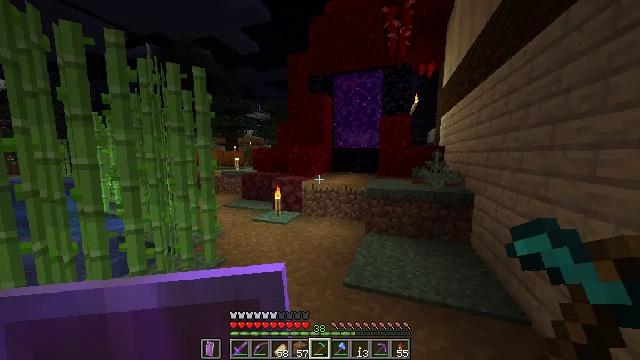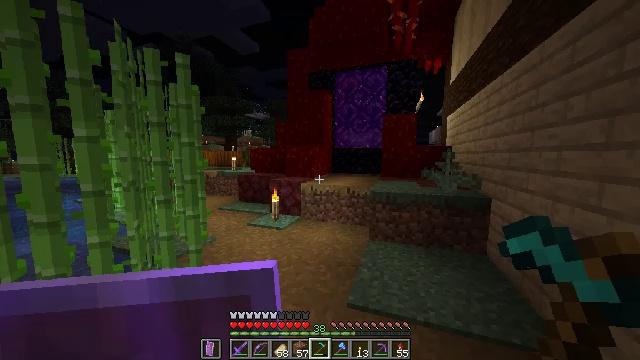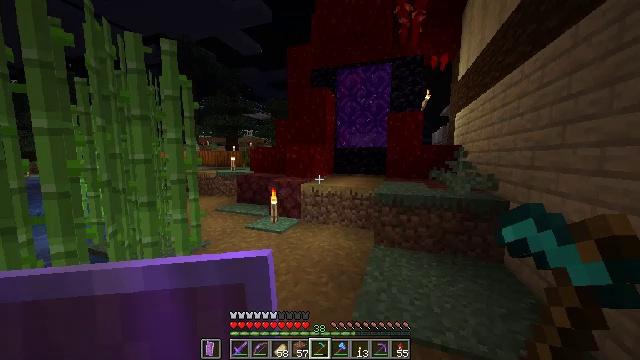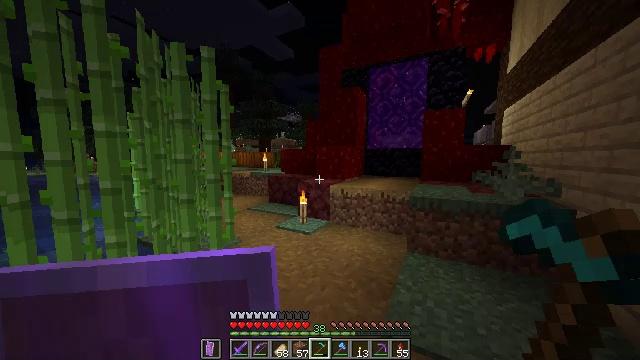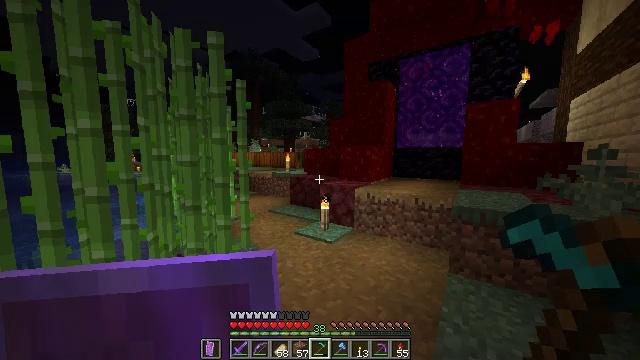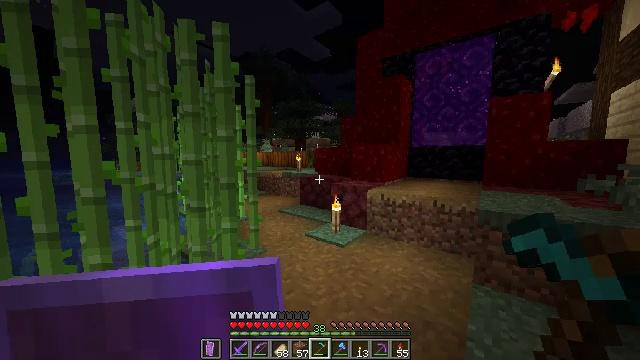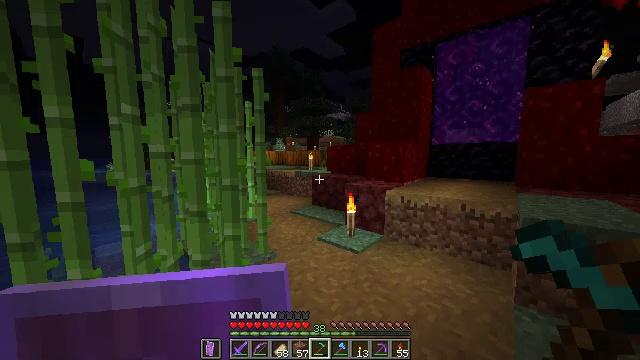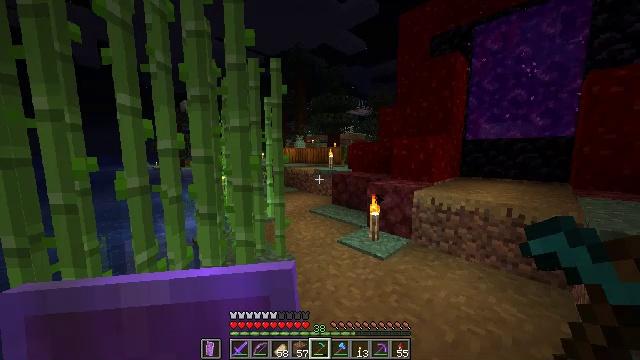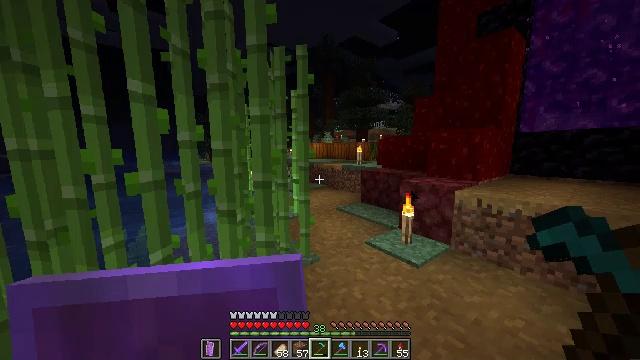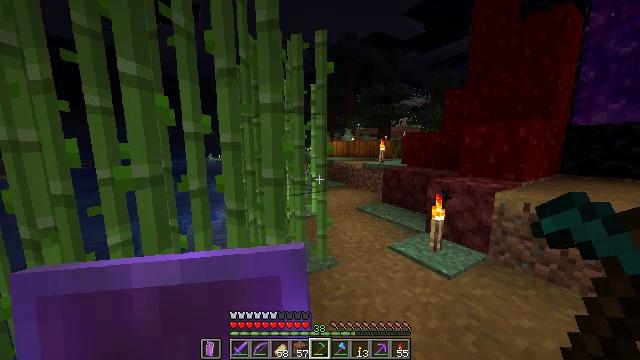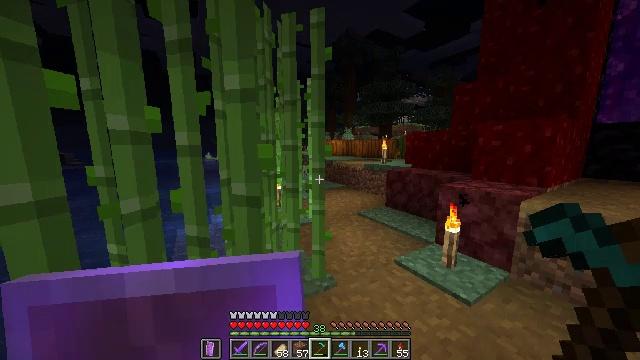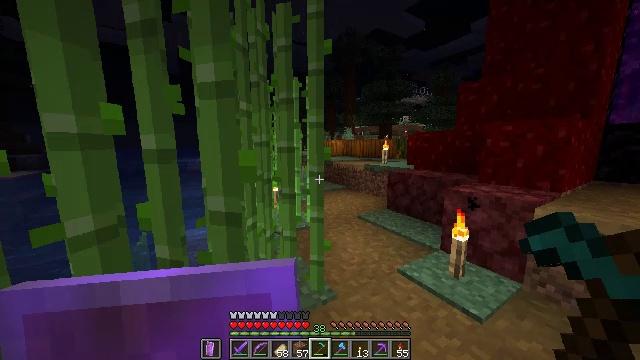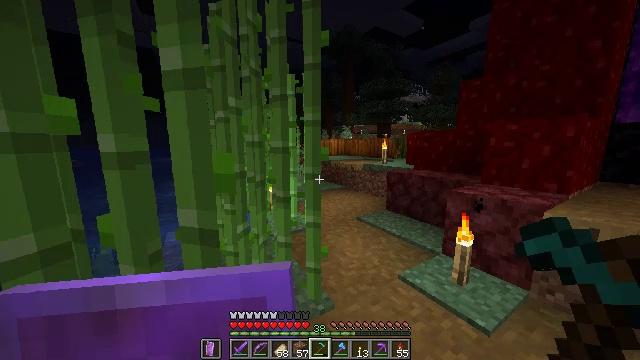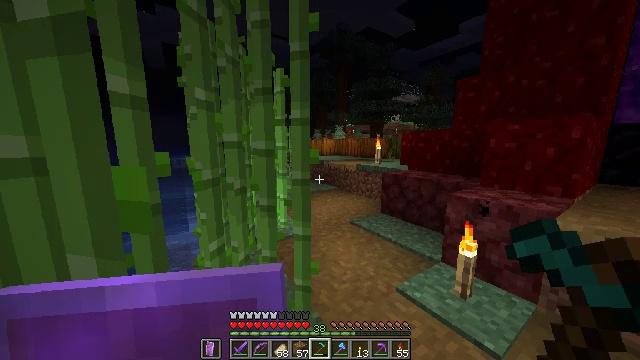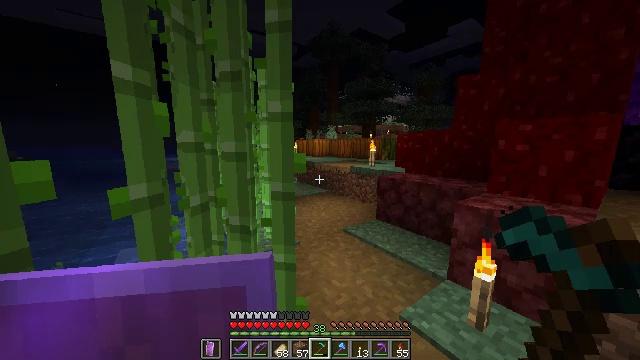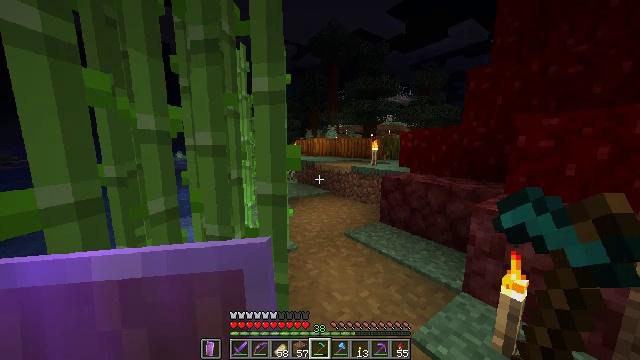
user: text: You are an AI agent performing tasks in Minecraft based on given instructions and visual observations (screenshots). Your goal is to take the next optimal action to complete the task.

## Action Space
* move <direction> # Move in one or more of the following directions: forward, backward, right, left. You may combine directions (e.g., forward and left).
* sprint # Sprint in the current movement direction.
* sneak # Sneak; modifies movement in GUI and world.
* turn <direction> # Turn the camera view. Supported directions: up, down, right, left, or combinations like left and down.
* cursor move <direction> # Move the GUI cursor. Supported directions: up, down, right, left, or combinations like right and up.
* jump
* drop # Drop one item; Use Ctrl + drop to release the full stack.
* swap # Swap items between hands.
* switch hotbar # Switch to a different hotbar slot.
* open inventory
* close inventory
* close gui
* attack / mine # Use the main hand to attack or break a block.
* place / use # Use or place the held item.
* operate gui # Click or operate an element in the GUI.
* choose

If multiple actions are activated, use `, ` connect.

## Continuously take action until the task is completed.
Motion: motion action
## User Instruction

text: Mine the torch on the wall.
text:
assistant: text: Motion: move forward, sprint
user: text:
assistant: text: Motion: move forward, sprint
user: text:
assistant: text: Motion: move forward, sprint, turn left
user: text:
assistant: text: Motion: move forward, sprint, turn left
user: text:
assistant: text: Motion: move forward, sprint, turn left
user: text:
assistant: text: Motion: move forward, sprint, turn left
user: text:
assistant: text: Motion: move forward, sprint, turn left
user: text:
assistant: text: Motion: move forward, sprint, turn left and down
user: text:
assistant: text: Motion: move forward, sprint, turn left
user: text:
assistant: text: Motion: move forward, sprint
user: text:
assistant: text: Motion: move forward, sprint
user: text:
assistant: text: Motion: move forward, sprint
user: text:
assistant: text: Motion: move forward, sprint, turn right
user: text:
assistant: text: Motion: move forward, sprint, turn right
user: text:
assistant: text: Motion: move forward, sprint
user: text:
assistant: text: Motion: move forward, sprint
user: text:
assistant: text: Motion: move forward, sprint
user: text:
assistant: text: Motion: move forward, sprint
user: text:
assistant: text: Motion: move forward, sprint
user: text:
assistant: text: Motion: move forward, sprint
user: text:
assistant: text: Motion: move forward, sprint
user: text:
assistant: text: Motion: move forward, sprint
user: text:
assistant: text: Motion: move forward, sprint
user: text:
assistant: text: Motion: move forward, sprint
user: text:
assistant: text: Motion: move forward, sprint
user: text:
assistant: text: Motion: move forward, sprint
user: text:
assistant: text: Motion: move forward, sprint
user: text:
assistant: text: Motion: move forward, sprint, turn left
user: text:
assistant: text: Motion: move forward, sprint, turn left
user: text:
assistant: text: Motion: move forward, sprint, turn left